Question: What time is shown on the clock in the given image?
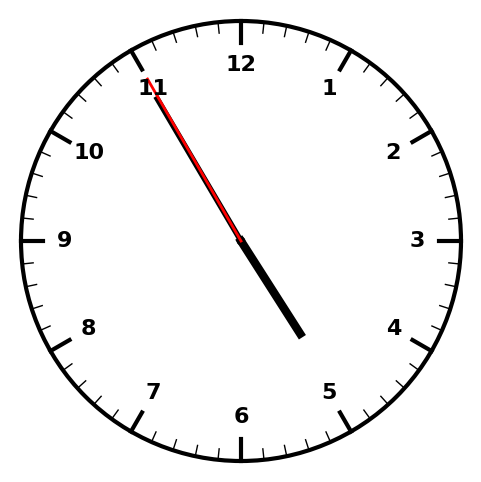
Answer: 04:54:55